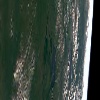
Label: land